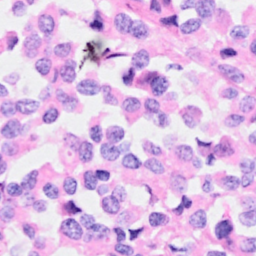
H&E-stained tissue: Breast